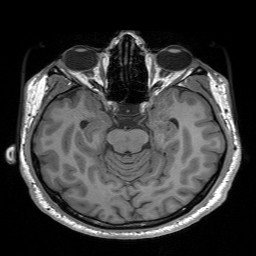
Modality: T1w
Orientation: coronal
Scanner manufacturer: siemens
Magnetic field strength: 3 T